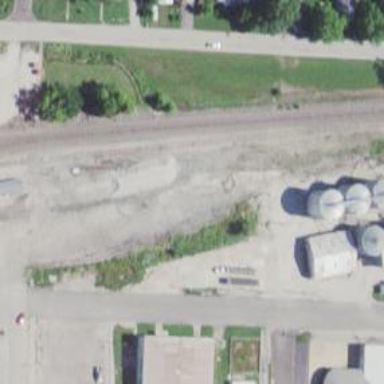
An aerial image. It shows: Railway siding for service.